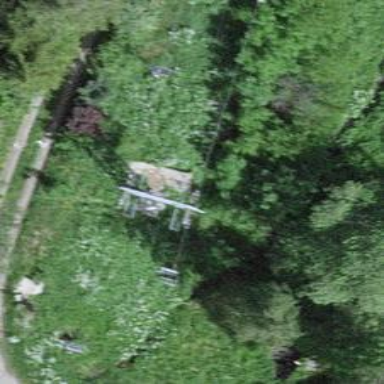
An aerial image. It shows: Pylon for aerialway.